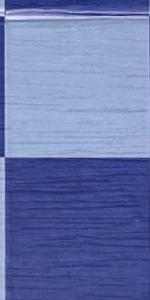
Label: Empty